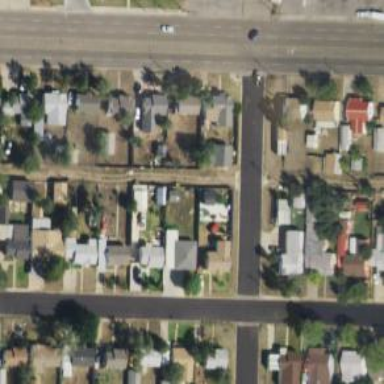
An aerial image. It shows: Alleyway designated as service road.